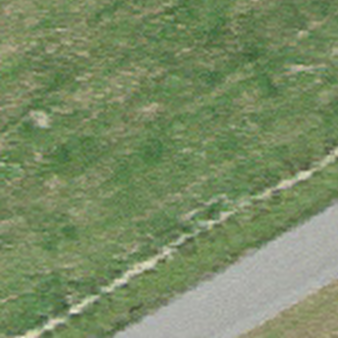
Label: other